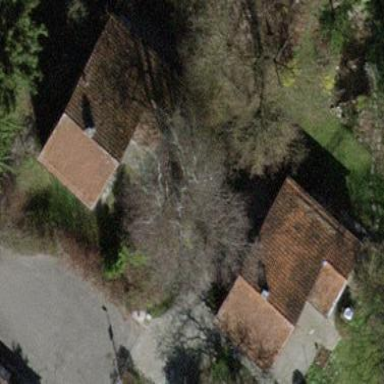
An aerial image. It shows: Simple house.